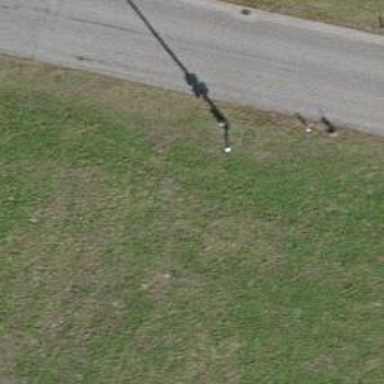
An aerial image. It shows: Minor power line.